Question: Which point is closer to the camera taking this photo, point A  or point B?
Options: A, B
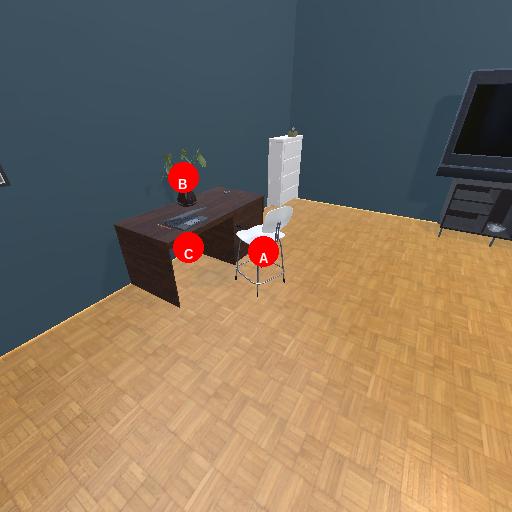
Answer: A